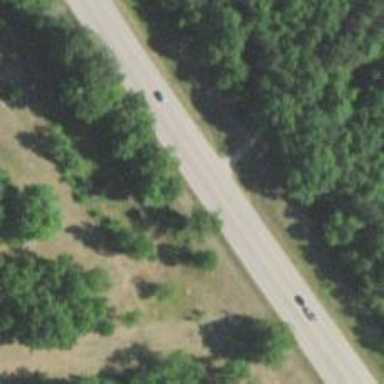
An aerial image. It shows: Asphalt road designated as trunk highway.